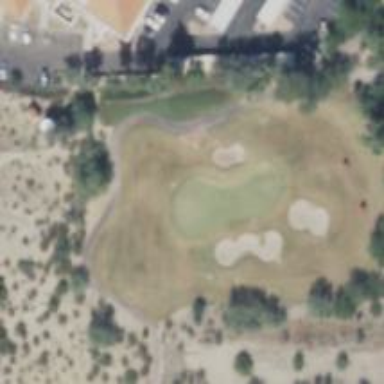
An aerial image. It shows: View of golf hole.